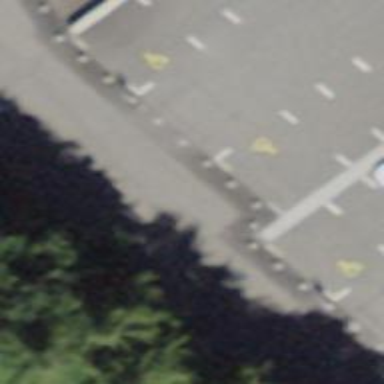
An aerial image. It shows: Bollard barrier.